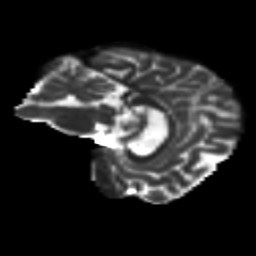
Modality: T2w
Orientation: sagittal
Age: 48
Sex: female
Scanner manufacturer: siemens
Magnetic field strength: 3 T
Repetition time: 8.6 s
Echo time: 0.095 s